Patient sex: F
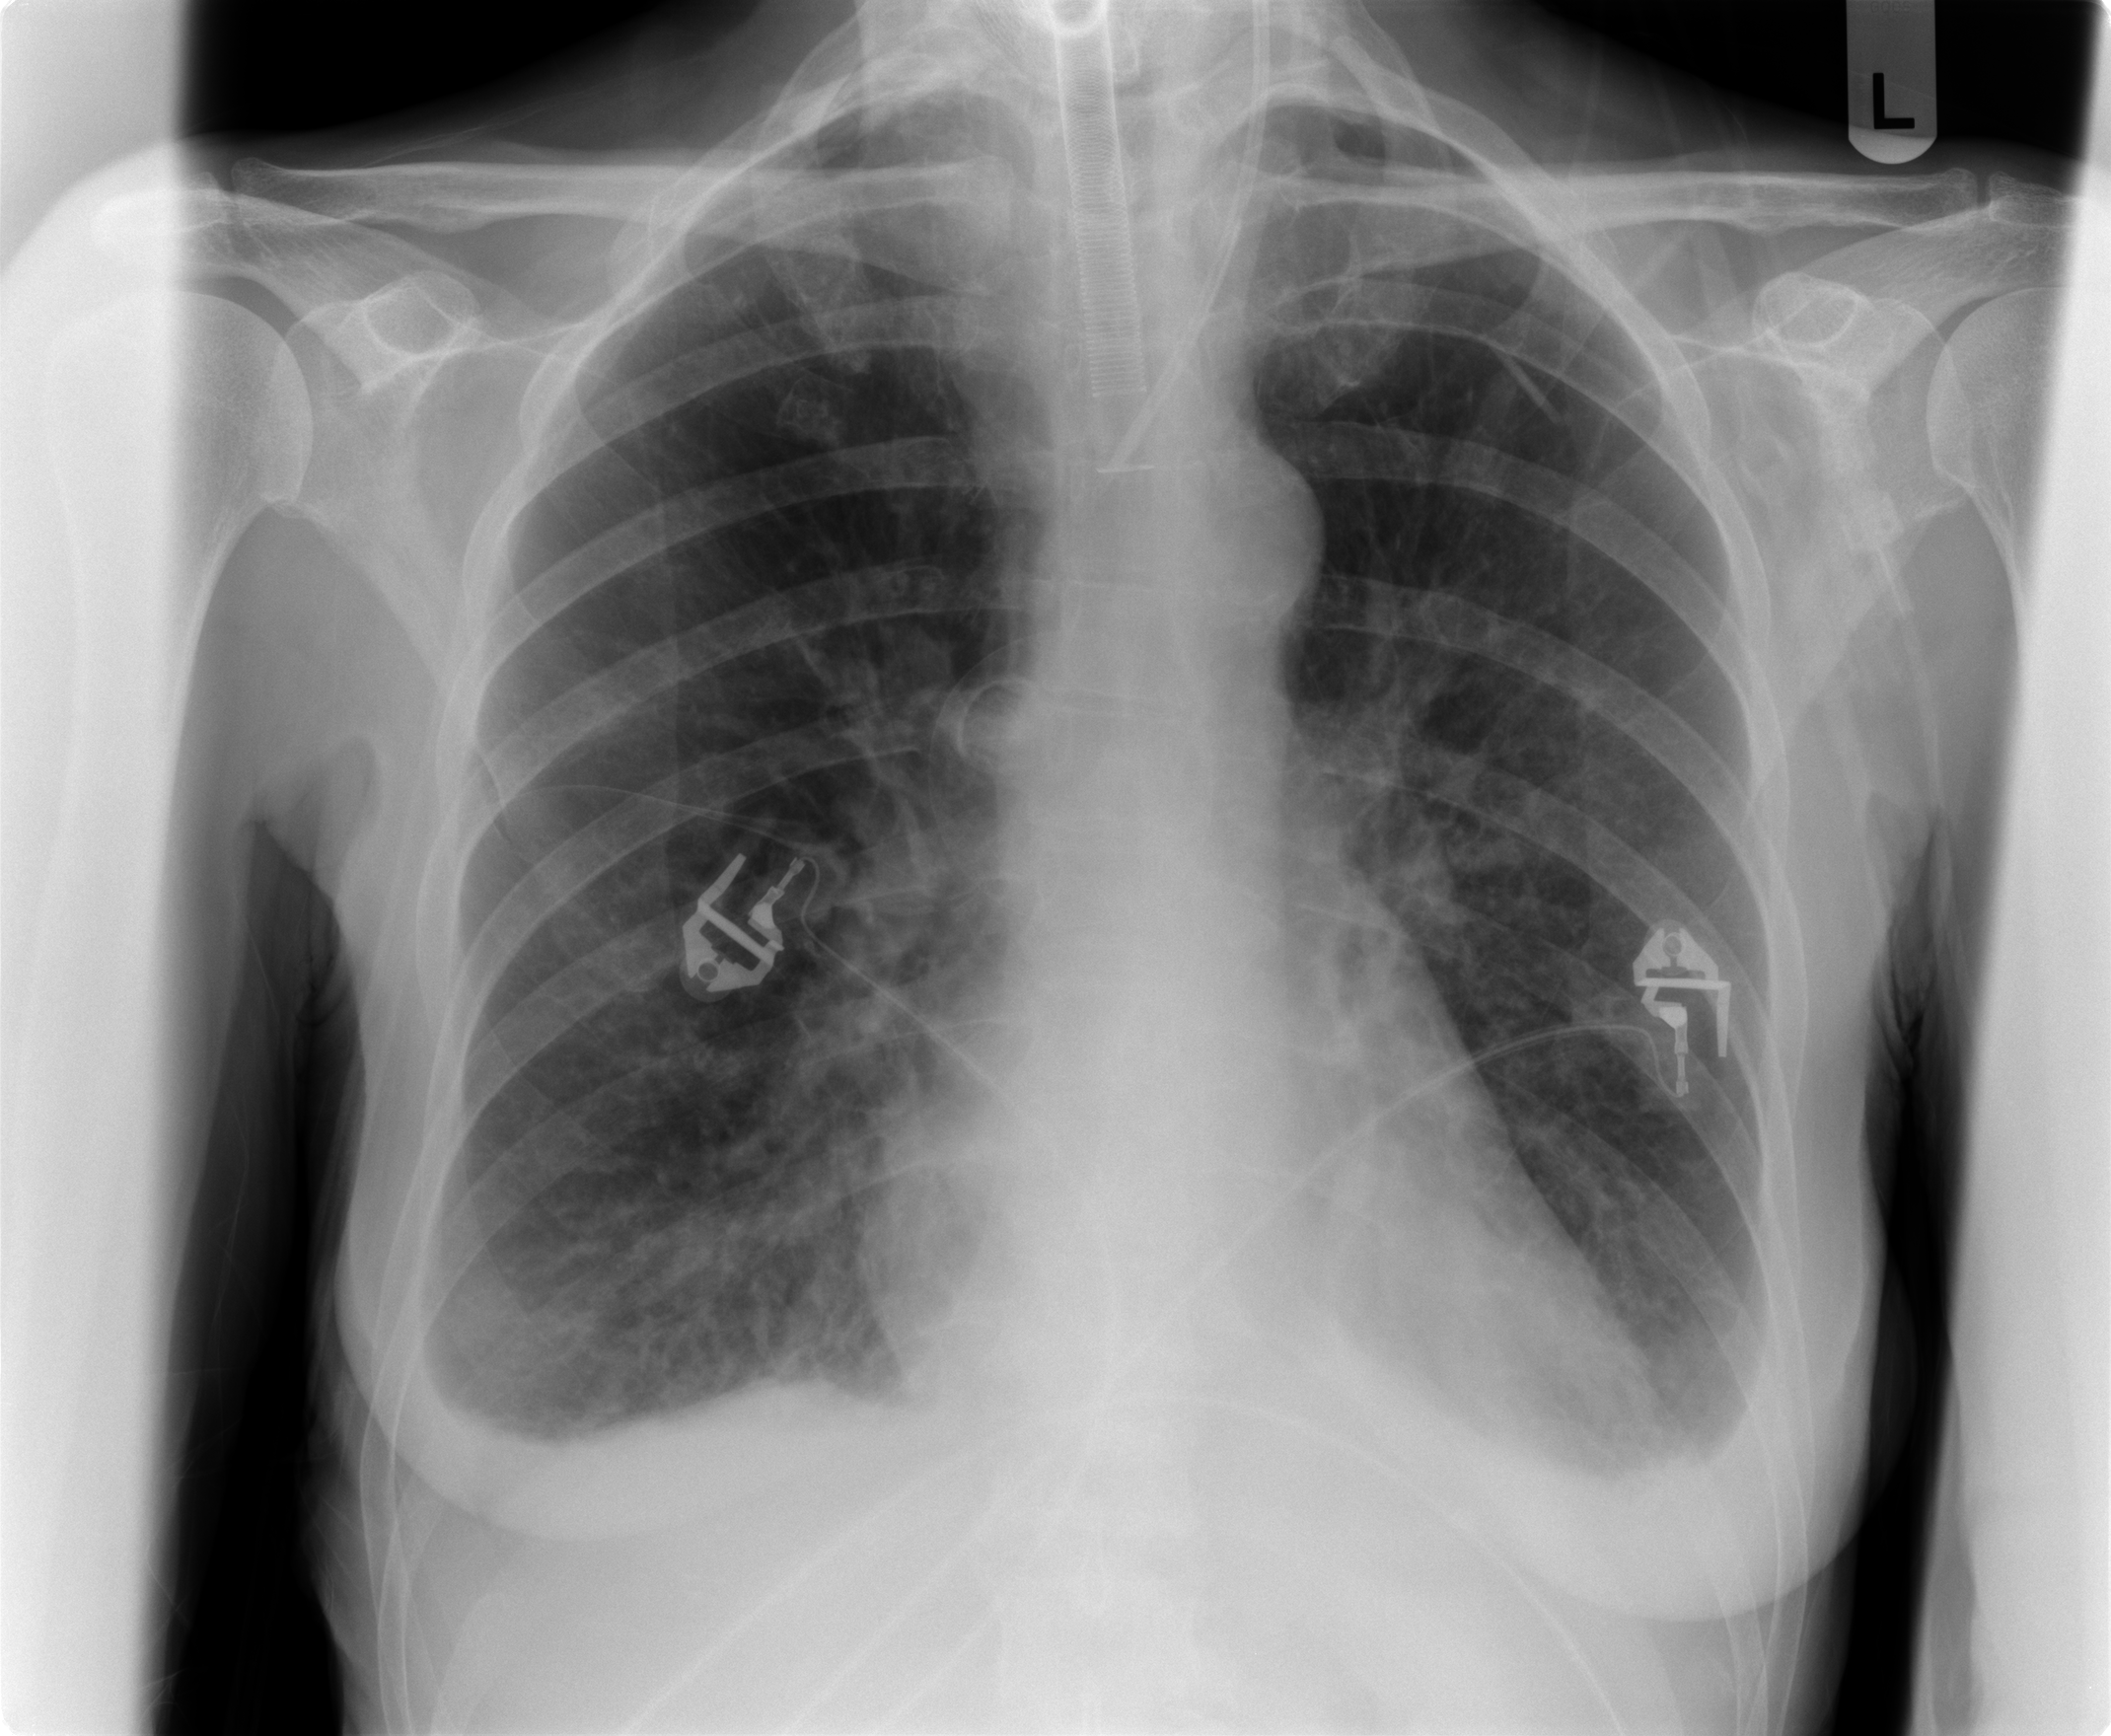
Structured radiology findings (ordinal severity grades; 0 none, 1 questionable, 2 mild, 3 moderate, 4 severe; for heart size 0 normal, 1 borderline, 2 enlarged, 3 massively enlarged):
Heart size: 0
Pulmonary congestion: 1
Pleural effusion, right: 2
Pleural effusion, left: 2
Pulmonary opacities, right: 0
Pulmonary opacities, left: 0
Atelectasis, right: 0
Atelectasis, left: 2